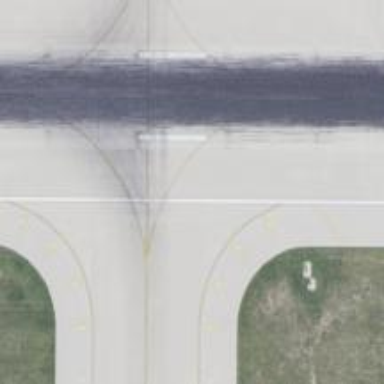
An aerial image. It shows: Image of taxiway at airport.